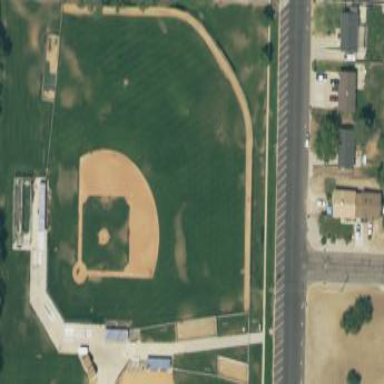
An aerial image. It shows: Baseball pitch for leisure and sports activities.